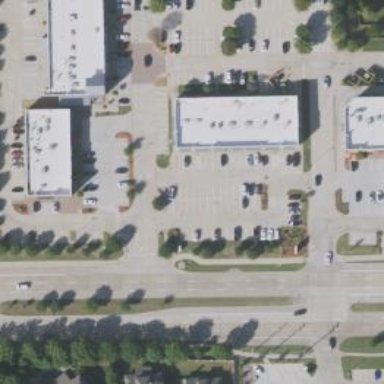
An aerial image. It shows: Healthcare clinic is depicted in the image.